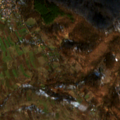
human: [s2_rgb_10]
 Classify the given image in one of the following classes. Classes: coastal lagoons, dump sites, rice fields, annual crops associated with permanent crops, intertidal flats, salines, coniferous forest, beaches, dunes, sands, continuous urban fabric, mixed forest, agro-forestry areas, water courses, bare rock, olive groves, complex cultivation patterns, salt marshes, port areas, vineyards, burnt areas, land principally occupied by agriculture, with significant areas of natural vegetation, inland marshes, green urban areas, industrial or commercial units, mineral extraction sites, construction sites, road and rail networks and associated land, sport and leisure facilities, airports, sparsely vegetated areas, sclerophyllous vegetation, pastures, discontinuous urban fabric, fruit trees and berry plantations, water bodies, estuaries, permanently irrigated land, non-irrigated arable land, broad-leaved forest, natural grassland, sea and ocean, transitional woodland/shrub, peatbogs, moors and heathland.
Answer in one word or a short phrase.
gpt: complex cultivation patterns, land principally occupied by agriculture, with significant areas of natural vegetation, broad-leaved forest